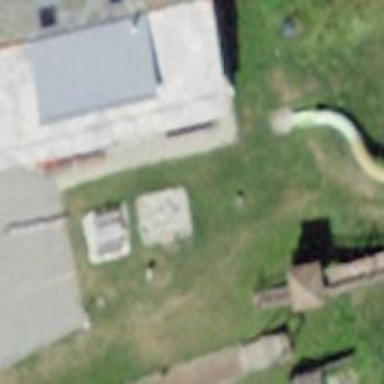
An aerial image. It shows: Springy playground with panda theme.